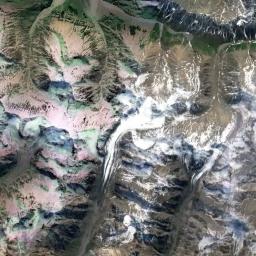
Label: snowberg